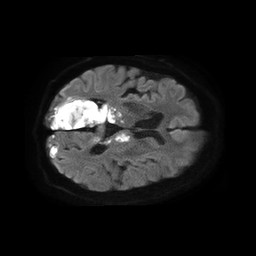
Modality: TRACE
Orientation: axial
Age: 57
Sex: male
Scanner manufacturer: philips
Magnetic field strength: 1.5 T
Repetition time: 4.6 s
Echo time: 0.09059 s